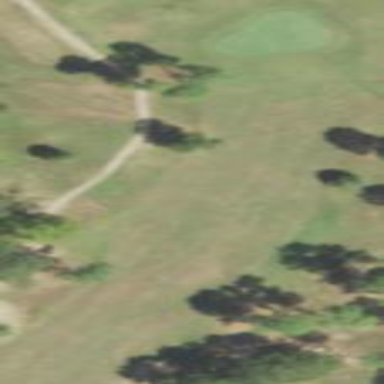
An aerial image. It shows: Scenic golf fairway.